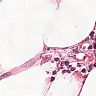
Metastatic tissue present: yes